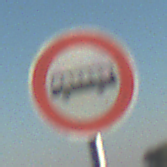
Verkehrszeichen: VerbotKraftomnibusse
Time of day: SunriseSunset
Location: Outdoor (Nature)
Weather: Clear
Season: NotSpecified
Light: Natural